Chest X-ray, AP view. Patient: 58 years old, sex F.
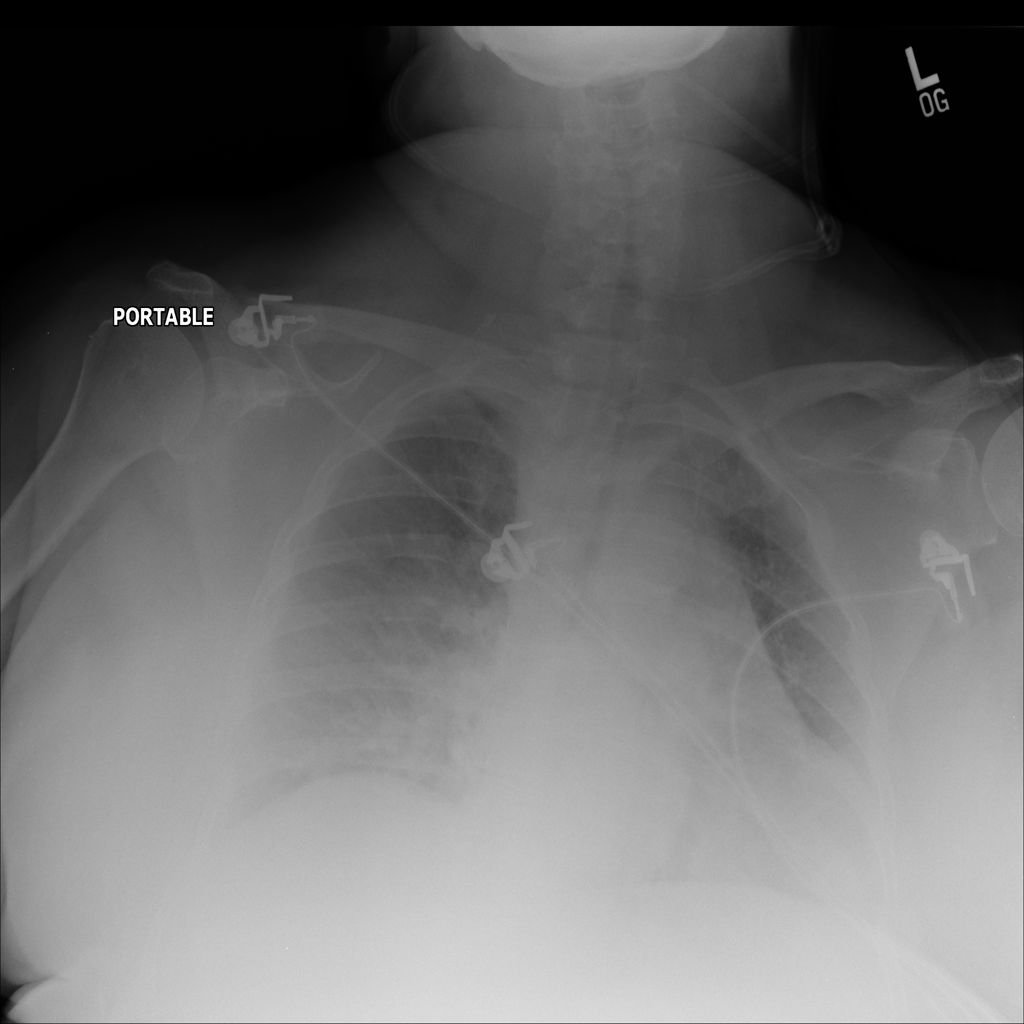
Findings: No Finding